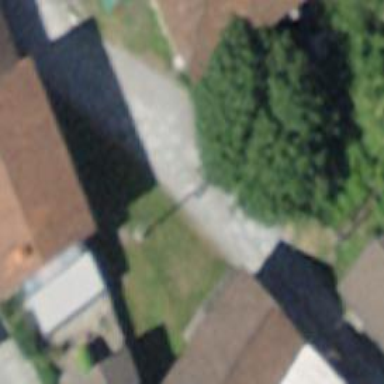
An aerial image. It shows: Alley classified as service road.